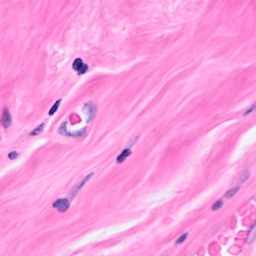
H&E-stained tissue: Breast